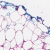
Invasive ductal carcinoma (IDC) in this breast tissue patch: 0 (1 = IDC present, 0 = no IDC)